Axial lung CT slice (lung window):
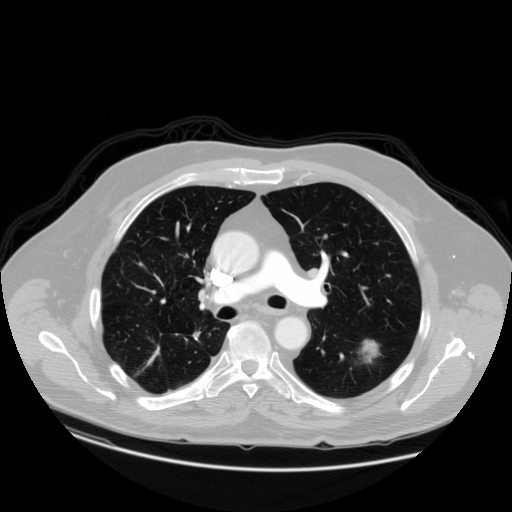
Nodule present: yes
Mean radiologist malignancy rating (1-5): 4.25